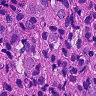
Metastatic tissue present: yes